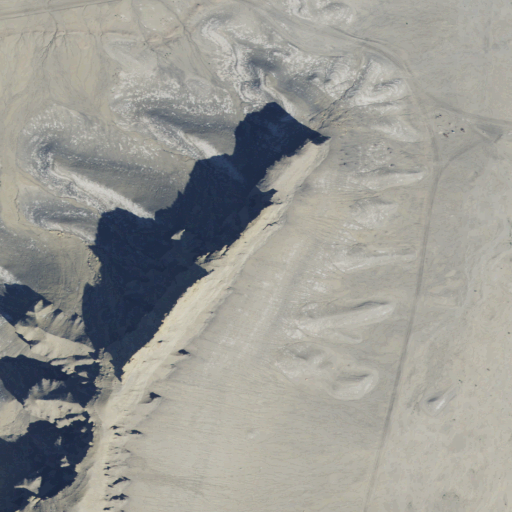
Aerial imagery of cape in Utah named Steamboat Point containing barren land, shrub, grassland, and evergreen forest